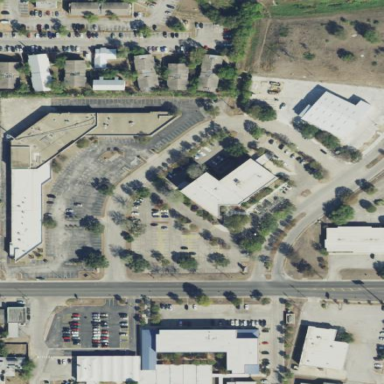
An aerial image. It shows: Retail area.